Question: Coming from sqlserver world, I am a noob in the oracle/sql developer world. In the SQL Developer , I only want to show the tables I created, but it is showing tons of extra tables which I don't need and i have to keep scrolling. The JOB table in the screenshot below is the only one that I want to see.
I tried creating a filter, ( a LIKE ) filter by right clicking the tables and choosing CREATE FILTER but I have tried many combinations of filters in that dialog box and I can't get just my JOB table to show and others ( I think all of the extra ones have a $ and _ in the name) to go away.
How do I filter them? Thanks

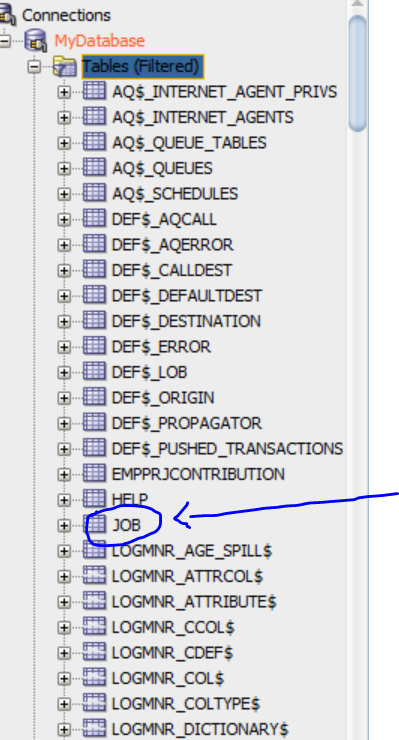
Answer: It looks like you're logged in as a system user - you shouldn't be creating your tables in there.
You should create a separate user (it will have its own schema) and you'll only see the tables you create.